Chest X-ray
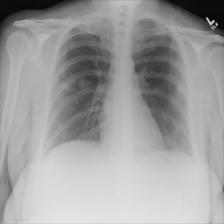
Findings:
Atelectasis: negative
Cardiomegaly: negative
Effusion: negative
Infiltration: negative
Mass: negative
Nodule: negative
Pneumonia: negative
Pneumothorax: negative
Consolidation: negative
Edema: negative
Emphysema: negative
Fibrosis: negative
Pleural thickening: negative
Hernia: negative